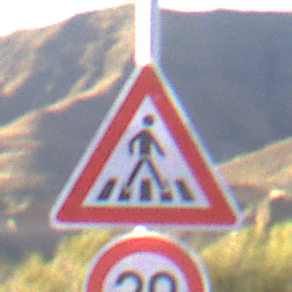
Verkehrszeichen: FussgaengerueberwegLinks
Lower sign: Geschwindigkeit20
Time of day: SunriseSunset
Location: Outdoor (Nature)
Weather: Clear
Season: NotSpecified
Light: Natural